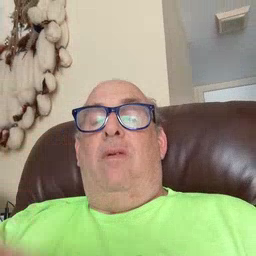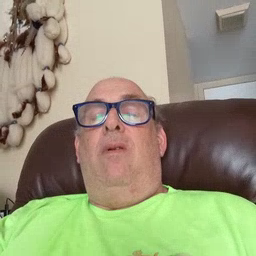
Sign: giraffe